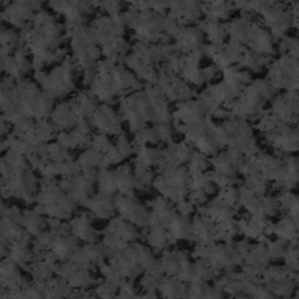
Label: frost